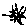
Label: star